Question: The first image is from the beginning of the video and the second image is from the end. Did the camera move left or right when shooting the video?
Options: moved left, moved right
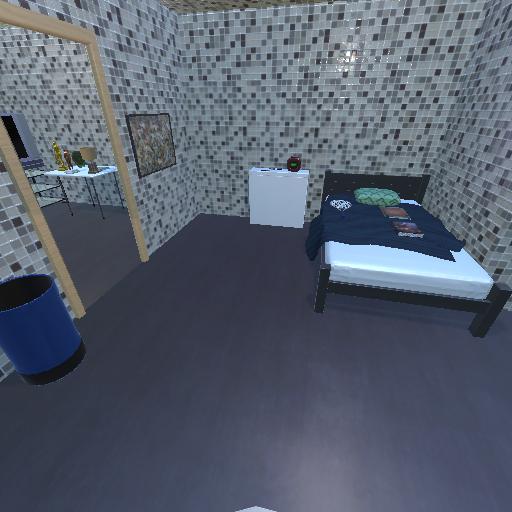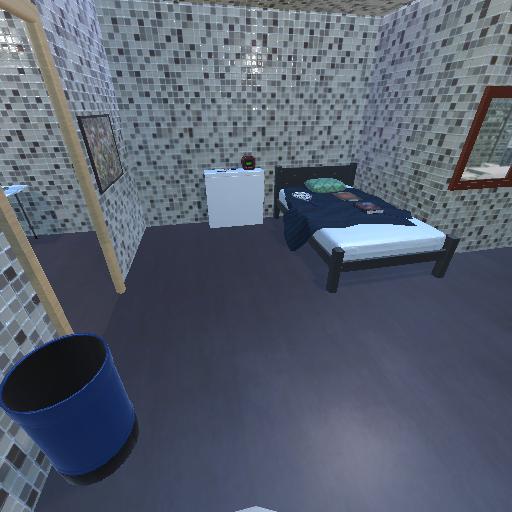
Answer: moved left